Question: I have an iPad app where I draw a grid of dates along the x axis and times down the y axis. I then draw colored bars (using CGContext methods) in specific sections of this grid (see image).
If I change the data that is used to draw the bars, the old bars are still visible and the new bars are not. If I use and , will that "clear" the old data so the grid is as it was originally without any bars?

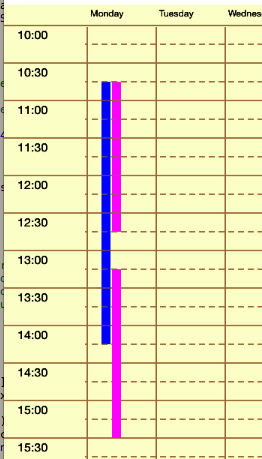
Answer: No. Just the graphical context is restored (graphical engine state machine), not what the engine has produced.